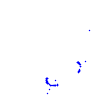
Particle: proton